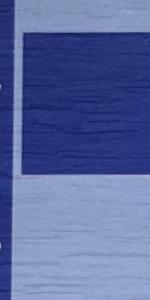
Label: Empty